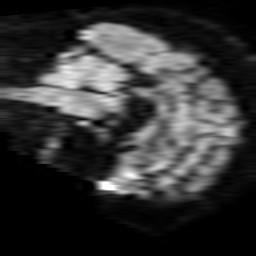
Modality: TRACE
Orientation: sagittal
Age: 57
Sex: male
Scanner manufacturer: philips
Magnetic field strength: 1.5 T
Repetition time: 5.019 s
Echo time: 0.07843 s